Question: so I created three dataframes in R using the count function
'''
scan_count_AB <- count(Hive_AB$Has_been_scanned == 1)
scan_count_C <- count(Hive_C$Has_been_scanned == 1)
scan_count_D <- count(Hive_D$Has_been_scanned == 1)
> scan_count_AB
x freq
1 FALSE 1403
2 TRUE 627
> scan_count_C
x freq
1 FALSE 167
2 TRUE 846
> scan_count_D
x freq
1 FALSE 135
2 TRUE 880
'''
Now I want to create three bargraphs that look like this

Can anyone help me how to do this?
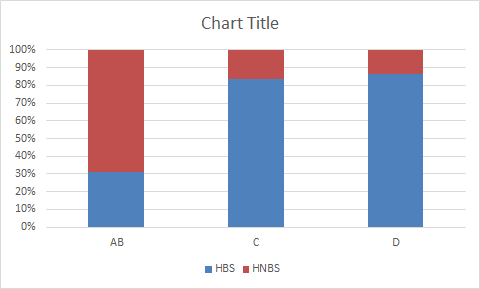
Answer: You can try a 'ggplot2'/'tidyverse'
'''
library(tidyverse)
# your data
scan_count_AB <- data.frame(x= c(T, F), freq = c(1403, 627))
scan_count_C <- data.frame(x= c(T, F), freq = c(167, 846))
scan_count_D <- data.frame(x= c(T, F), freq = c(135, 880))
# and the plot
list(AB=scan_count_AB, C=scan_count_C, D=scan_count_D) %>%
bind_rows(.id = "id") %>%
group_by(id) %>%
mutate(perc = freq/(sum(freq))) %>%
mutate(x = factor(x, levels = c(T,F), labels=c("HNBS", "HBS"))) %>%
ggplot(aes(id, perc, fill = factor(x))) +
geom_col() +
scale_y_continuous(labels = scales::percent) +
scale_fill_discrete("") +
theme_bw() +
theme(legend.position = "bottom")
'''
<URL>